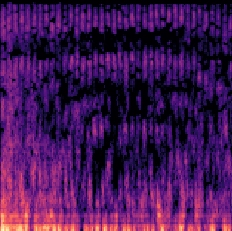
Sound class: Helicopter